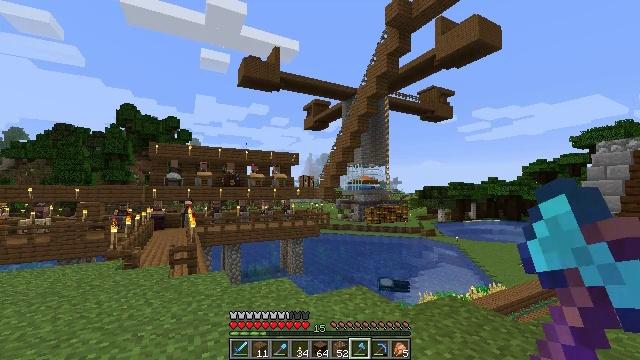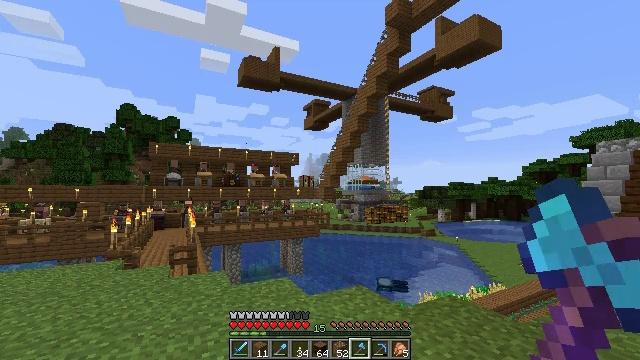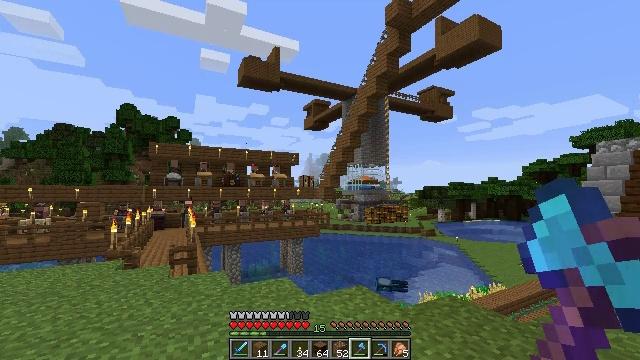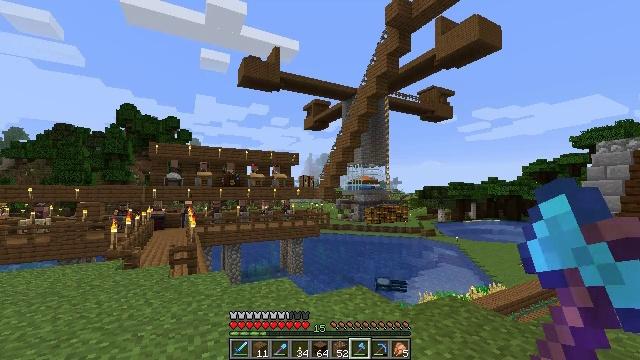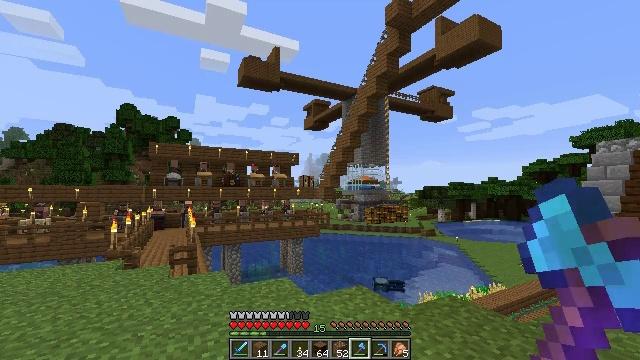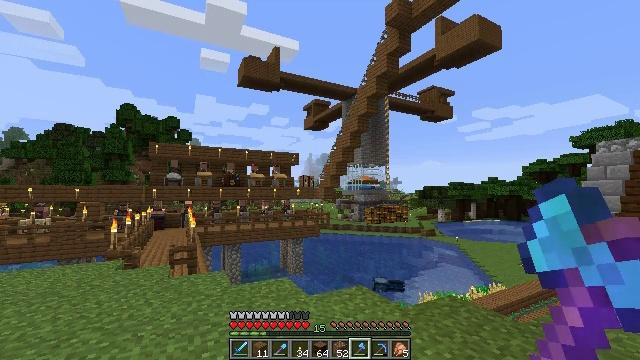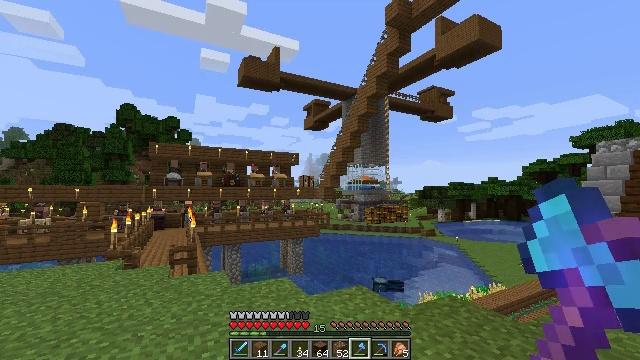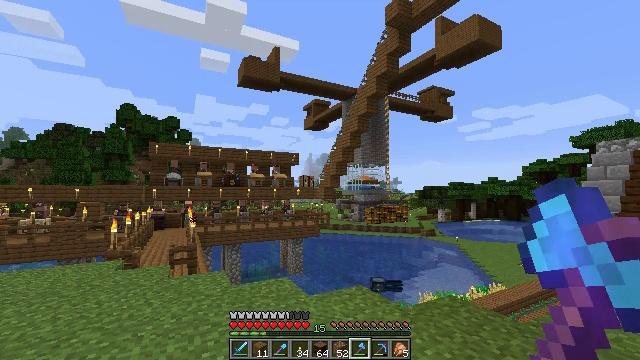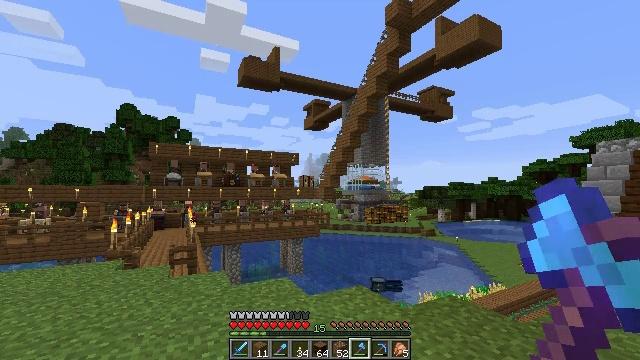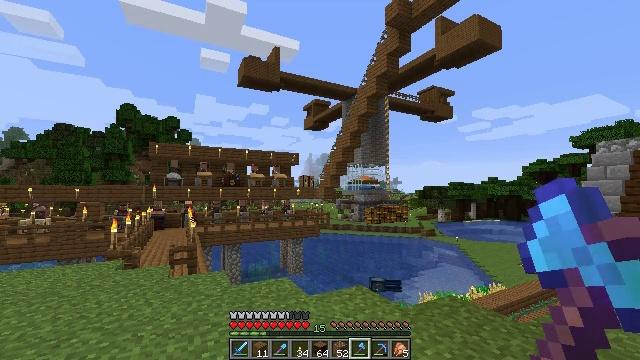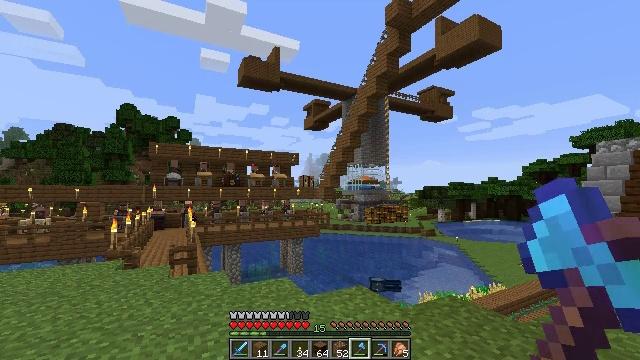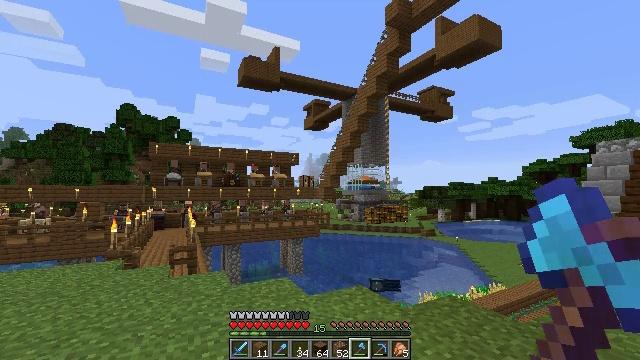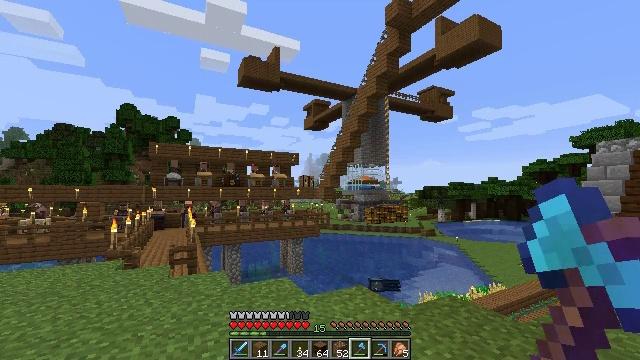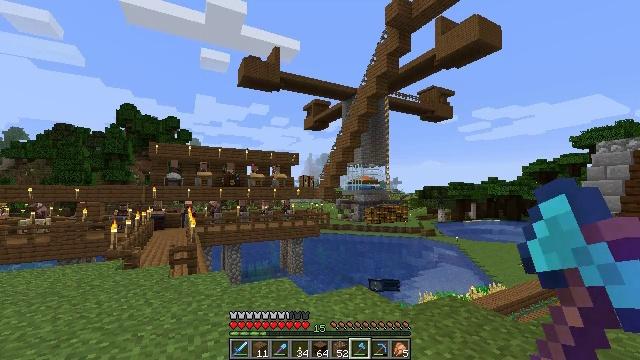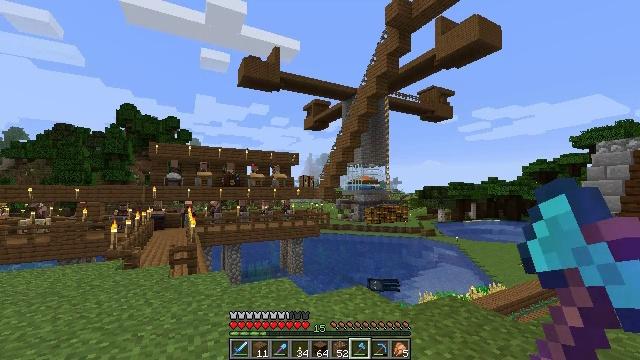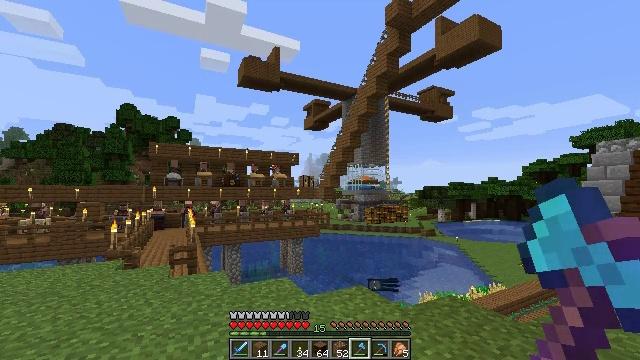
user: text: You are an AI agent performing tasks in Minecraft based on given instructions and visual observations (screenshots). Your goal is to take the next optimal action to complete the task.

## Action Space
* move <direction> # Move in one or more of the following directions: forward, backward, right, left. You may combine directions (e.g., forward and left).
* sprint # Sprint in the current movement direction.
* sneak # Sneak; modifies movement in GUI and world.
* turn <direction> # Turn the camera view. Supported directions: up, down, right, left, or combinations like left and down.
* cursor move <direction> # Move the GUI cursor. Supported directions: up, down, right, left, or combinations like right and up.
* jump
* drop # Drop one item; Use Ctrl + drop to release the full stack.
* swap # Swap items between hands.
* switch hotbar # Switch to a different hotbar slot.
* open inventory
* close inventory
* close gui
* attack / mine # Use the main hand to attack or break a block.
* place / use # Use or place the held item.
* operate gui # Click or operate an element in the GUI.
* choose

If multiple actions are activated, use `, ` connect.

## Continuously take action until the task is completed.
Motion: motion action
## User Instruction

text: Open the crafting table and craft a spruce pressure plate with spruce planks.
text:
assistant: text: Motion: no_op
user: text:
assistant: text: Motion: no_op
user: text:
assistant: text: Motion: no_op
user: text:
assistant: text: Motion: no_op
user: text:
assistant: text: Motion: no_op
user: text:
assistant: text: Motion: no_op
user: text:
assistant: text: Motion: no_op
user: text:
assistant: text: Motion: no_op
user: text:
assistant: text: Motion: no_op
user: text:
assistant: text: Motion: no_op
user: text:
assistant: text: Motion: no_op
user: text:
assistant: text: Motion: no_op
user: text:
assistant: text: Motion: no_op
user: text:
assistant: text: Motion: no_op
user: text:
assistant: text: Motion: no_op
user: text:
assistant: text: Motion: no_op
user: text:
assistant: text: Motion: no_op
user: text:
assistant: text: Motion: no_op
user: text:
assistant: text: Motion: no_op
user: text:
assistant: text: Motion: no_op
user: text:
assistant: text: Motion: no_op
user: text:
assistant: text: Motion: no_op
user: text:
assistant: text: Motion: no_op
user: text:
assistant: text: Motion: no_op
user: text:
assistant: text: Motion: no_op
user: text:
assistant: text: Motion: no_op
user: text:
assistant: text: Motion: no_op
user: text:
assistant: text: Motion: no_op
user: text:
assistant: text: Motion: no_op
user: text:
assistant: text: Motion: no_op